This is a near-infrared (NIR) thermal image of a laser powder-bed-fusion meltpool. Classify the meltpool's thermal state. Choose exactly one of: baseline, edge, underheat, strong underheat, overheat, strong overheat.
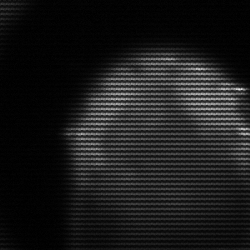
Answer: edge